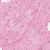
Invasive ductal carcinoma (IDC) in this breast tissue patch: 0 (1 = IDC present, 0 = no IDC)